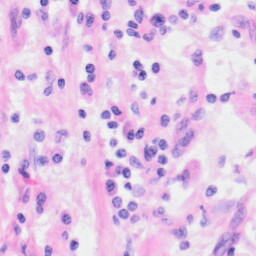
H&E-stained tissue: Kidney